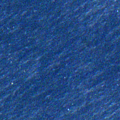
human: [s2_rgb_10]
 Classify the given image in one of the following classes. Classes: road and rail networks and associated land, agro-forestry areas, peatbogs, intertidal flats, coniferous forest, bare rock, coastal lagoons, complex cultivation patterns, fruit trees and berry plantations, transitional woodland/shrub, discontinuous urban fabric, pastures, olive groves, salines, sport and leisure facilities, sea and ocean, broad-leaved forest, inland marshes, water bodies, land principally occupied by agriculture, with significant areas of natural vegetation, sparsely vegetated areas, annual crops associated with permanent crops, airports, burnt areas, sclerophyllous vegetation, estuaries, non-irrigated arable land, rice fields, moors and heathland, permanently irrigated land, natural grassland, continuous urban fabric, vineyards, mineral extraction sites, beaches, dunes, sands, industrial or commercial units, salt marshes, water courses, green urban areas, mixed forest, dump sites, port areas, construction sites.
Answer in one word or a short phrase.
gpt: sea and ocean